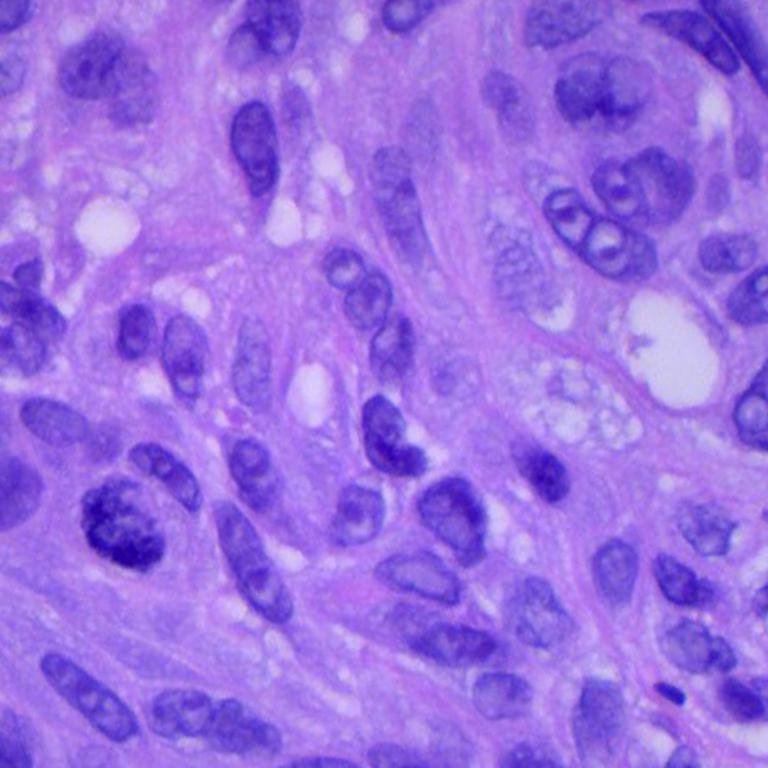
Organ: lung
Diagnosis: squamous carcinomas